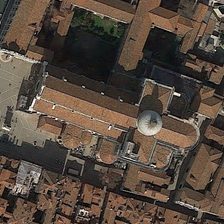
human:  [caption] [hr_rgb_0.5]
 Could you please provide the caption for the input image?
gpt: some red buildings are around a red church .

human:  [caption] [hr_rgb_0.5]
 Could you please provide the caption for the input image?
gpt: some red buildings are around a red church .

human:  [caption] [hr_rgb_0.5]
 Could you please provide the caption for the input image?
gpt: some red buildings are around a red church .

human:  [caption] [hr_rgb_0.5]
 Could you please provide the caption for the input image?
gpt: some red buildings are around a red church .

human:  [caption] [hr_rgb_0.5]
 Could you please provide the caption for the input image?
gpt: some red buildings are around a red church .